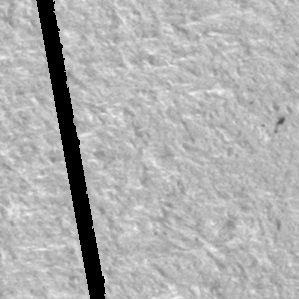
Label: frost